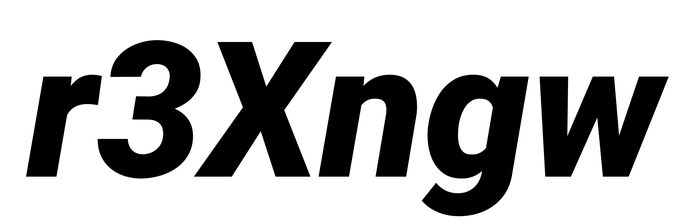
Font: Roboto-Italic_Black_Italic